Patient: sex M, age 74
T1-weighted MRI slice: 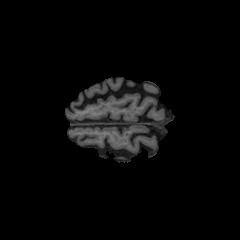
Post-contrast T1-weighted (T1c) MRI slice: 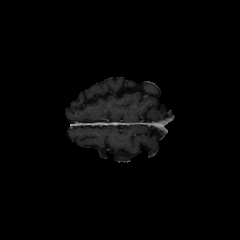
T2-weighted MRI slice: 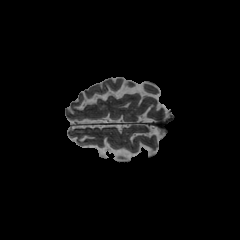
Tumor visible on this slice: no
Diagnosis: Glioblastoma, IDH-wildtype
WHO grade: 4